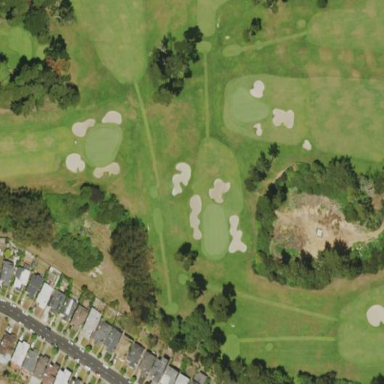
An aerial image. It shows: Rough grassy area used for golf.